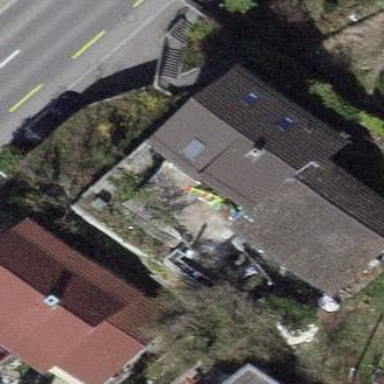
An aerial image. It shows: Detached building.